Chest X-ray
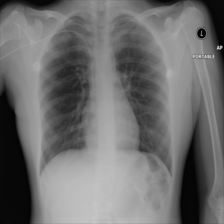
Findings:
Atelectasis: negative
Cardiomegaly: negative
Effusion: negative
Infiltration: negative
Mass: negative
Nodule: negative
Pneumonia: negative
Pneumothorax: negative
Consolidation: negative
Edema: negative
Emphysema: negative
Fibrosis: negative
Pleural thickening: negative
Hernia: negative